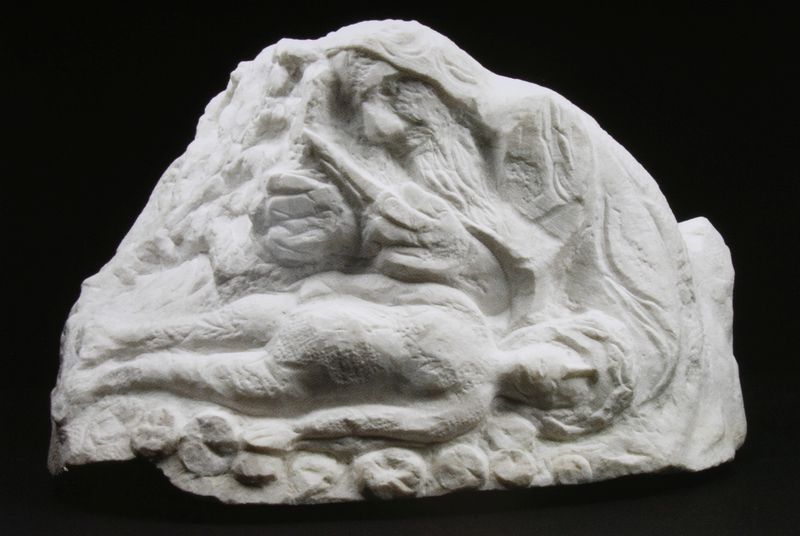
Titel: Le sacrifice d'Abraham, Das Opfer Abrahams
Künstler: Marc Chagall
Institution: Privatsammlung
Schlagwörter: hand, mann, nackt, weiß, marmor, bart, mensch, messer, relief, liegen, liegend, foto, isaak, gemeißelt, abraham